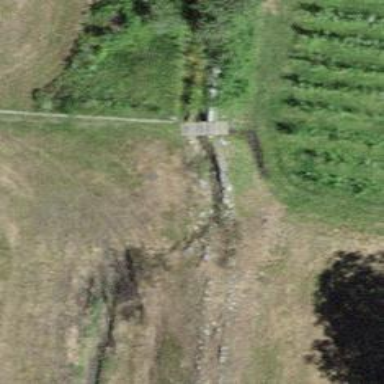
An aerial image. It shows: Path on bridge.